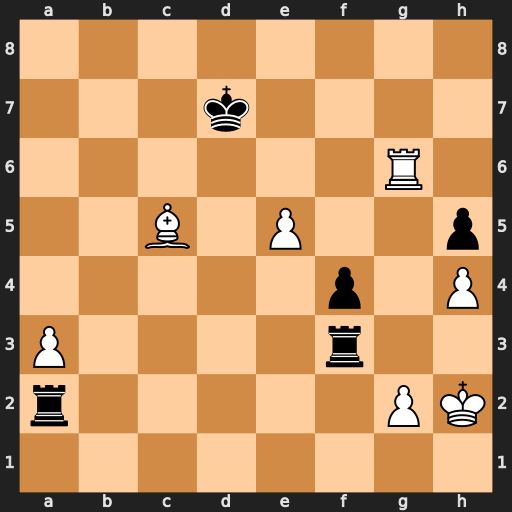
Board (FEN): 8/3k4/6R1/2B1P2p/5p1P/P4r2/r5PK/8
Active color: w
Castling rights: -
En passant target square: -
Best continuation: e6+ Kc7 e7